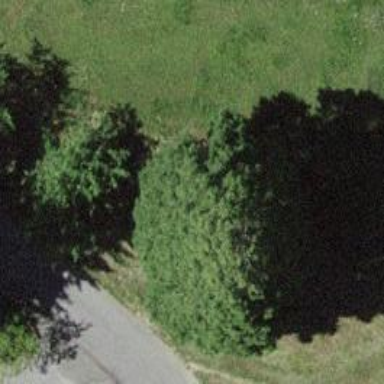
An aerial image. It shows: Single tag "natural: tree."